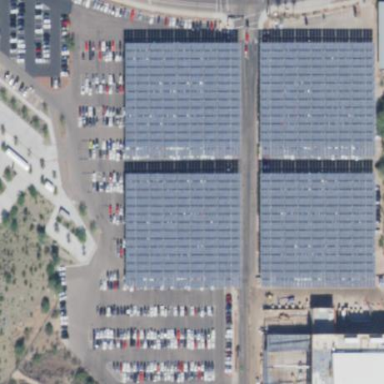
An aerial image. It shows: Solar photovoltaic panel generator on the roof of building.